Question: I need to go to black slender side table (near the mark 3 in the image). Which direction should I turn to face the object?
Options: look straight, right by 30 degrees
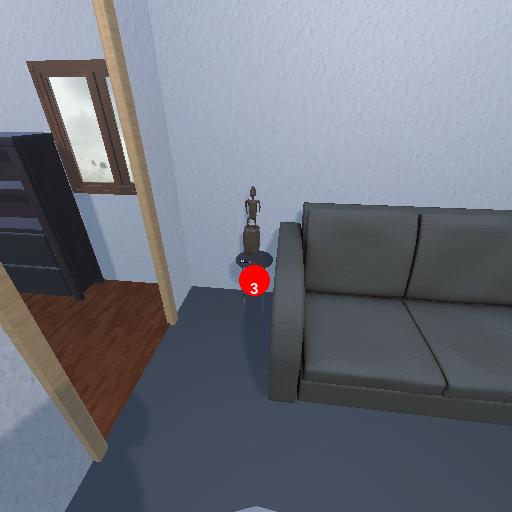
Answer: look straight